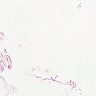
Metastatic tissue present: no